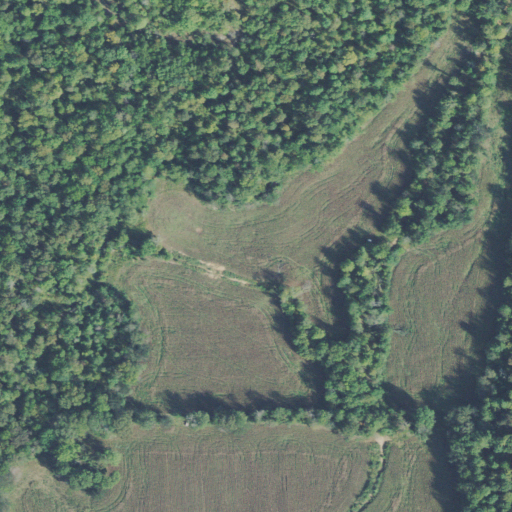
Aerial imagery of valley in Tennessee named Dark Hollow containing deciduous forest, pasture, mixed forest, and cultivated crops